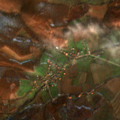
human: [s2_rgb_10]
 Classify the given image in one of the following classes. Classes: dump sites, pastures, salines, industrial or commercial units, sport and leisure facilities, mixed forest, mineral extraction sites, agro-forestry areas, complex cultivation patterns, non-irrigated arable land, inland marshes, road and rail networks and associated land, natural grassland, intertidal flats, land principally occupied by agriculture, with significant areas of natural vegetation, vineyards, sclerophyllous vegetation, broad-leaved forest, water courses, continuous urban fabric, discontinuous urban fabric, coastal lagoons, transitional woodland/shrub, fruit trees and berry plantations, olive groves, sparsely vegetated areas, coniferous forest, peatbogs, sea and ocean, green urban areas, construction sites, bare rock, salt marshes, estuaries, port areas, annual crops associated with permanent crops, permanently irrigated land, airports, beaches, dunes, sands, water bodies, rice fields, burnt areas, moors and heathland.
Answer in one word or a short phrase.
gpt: non-irrigated arable land, broad-leaved forest, natural grassland, transitional woodland/shrub